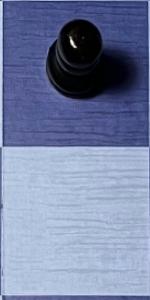
Label: Empty